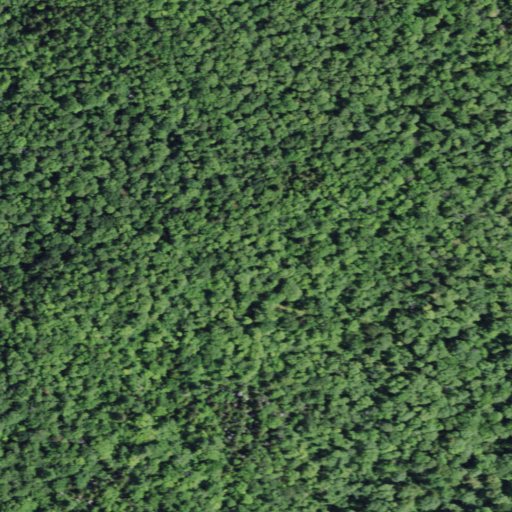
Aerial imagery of mountain in New York named Bigsby Hill containing deciduous forest, evergreen forest, and mixed forest